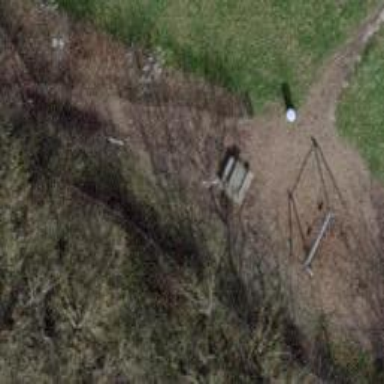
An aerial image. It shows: Picnic table located in leisure land area.